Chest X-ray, AP view. Patient: 39 years old, sex F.
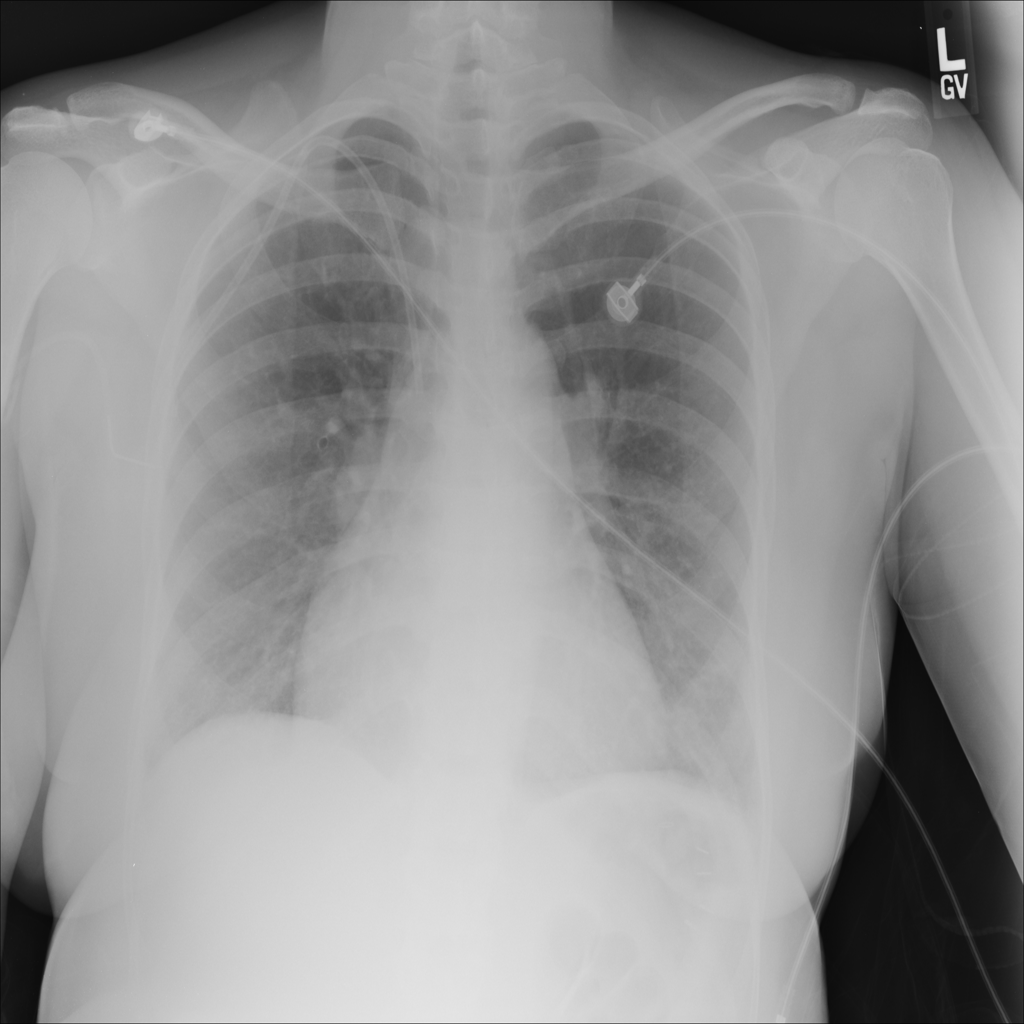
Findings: No Finding